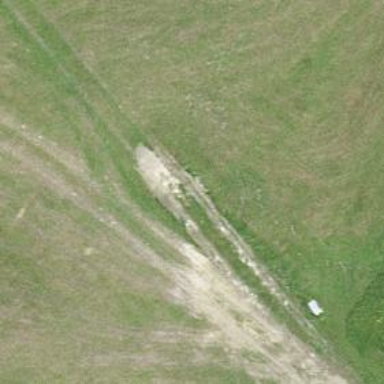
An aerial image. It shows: Grass path.